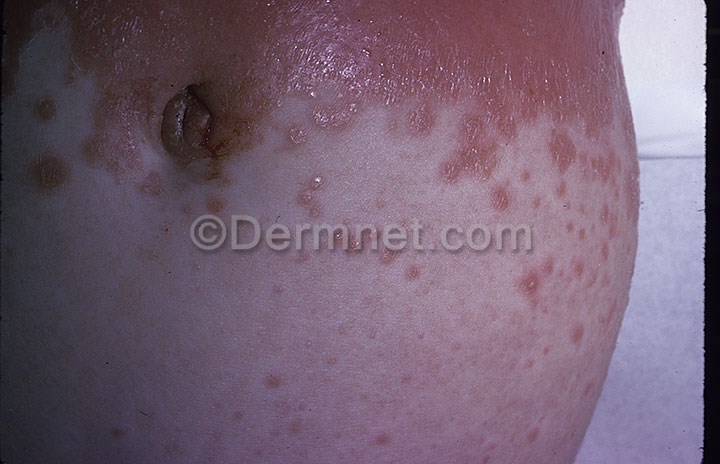
Disease: Tinea Ringworm Candidiasis and other Fungal Infections